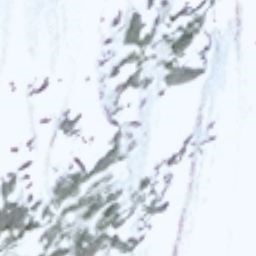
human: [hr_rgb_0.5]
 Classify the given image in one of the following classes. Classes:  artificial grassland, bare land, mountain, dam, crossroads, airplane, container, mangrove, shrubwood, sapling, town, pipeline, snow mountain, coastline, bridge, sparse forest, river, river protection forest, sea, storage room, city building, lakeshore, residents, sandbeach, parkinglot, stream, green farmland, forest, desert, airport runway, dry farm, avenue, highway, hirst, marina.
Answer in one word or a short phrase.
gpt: snow mountain